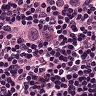
Metastatic tissue present: yes